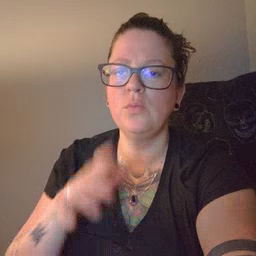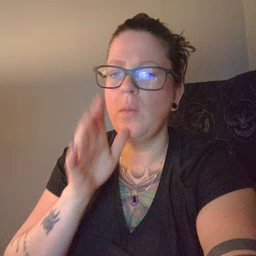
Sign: grandma